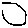
Label: hexagon